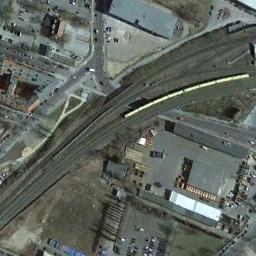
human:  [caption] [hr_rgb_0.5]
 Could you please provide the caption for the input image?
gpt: The railway is on the bare land next to some houses .

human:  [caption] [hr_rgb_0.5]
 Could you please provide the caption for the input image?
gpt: There are several buildings beside the railway .

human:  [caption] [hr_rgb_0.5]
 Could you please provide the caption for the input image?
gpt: Both sides of the railway are neat trees .

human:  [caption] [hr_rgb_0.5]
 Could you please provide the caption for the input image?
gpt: These railways go through a industrial area .

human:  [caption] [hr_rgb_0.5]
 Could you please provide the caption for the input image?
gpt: There are some buildings beside the railway .